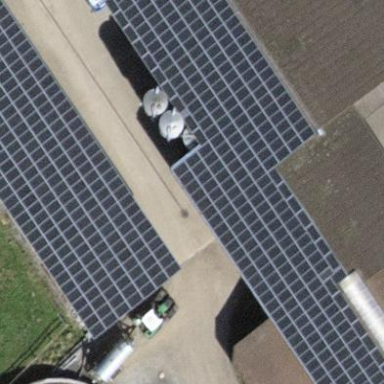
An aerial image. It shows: Solar power generator utilizing photovoltaic technology with solar photovoltaic panels.